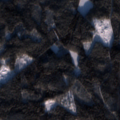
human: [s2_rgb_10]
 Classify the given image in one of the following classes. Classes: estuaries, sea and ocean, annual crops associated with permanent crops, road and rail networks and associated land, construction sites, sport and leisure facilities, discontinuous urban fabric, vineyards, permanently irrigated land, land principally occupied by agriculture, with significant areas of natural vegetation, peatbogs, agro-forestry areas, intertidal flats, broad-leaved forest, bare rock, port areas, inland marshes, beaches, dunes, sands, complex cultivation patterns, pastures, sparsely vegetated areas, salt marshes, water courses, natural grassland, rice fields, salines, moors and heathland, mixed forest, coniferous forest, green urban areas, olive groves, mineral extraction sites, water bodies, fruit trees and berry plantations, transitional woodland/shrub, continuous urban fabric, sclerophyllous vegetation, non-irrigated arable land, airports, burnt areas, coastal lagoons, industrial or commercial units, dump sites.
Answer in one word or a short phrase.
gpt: coniferous forest, mixed forest, transitional woodland/shrub